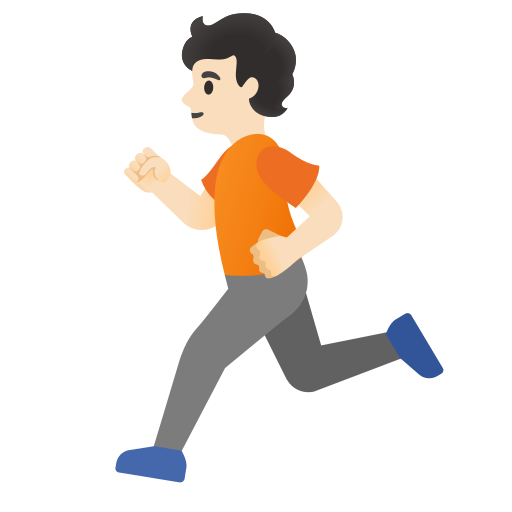
Emoji: 🏃🏻